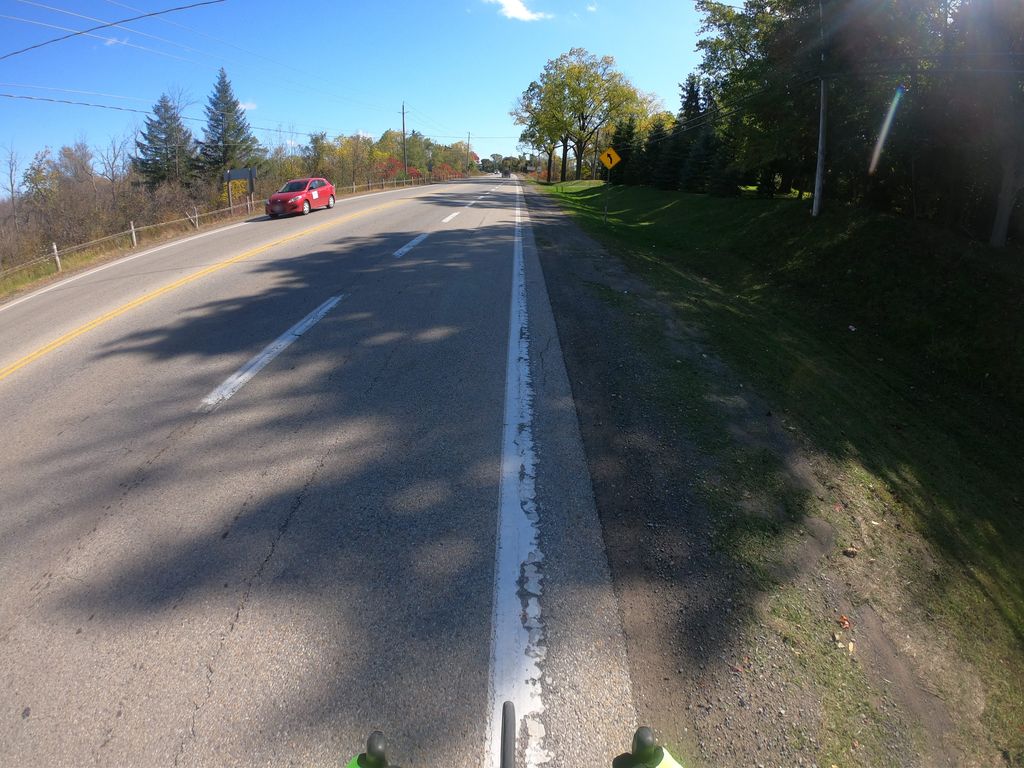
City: kitchener-waterloo